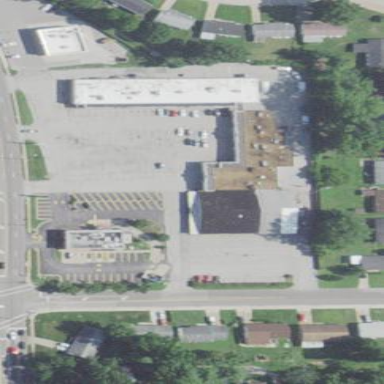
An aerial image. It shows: Commercial building.